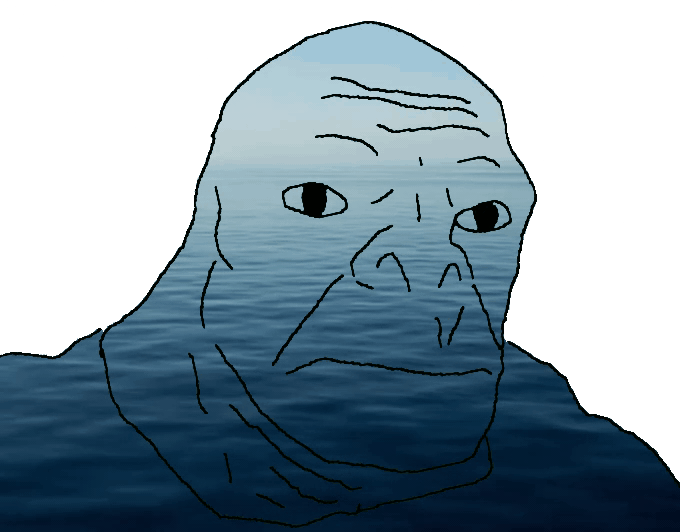
Label: 5_Craig